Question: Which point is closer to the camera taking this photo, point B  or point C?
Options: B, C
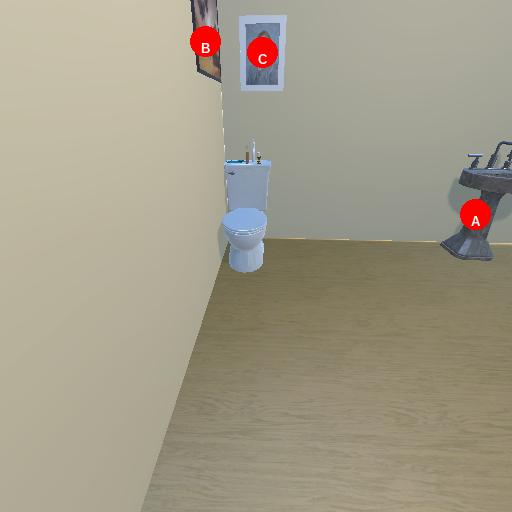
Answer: B